Question: What is the value of this measurement?
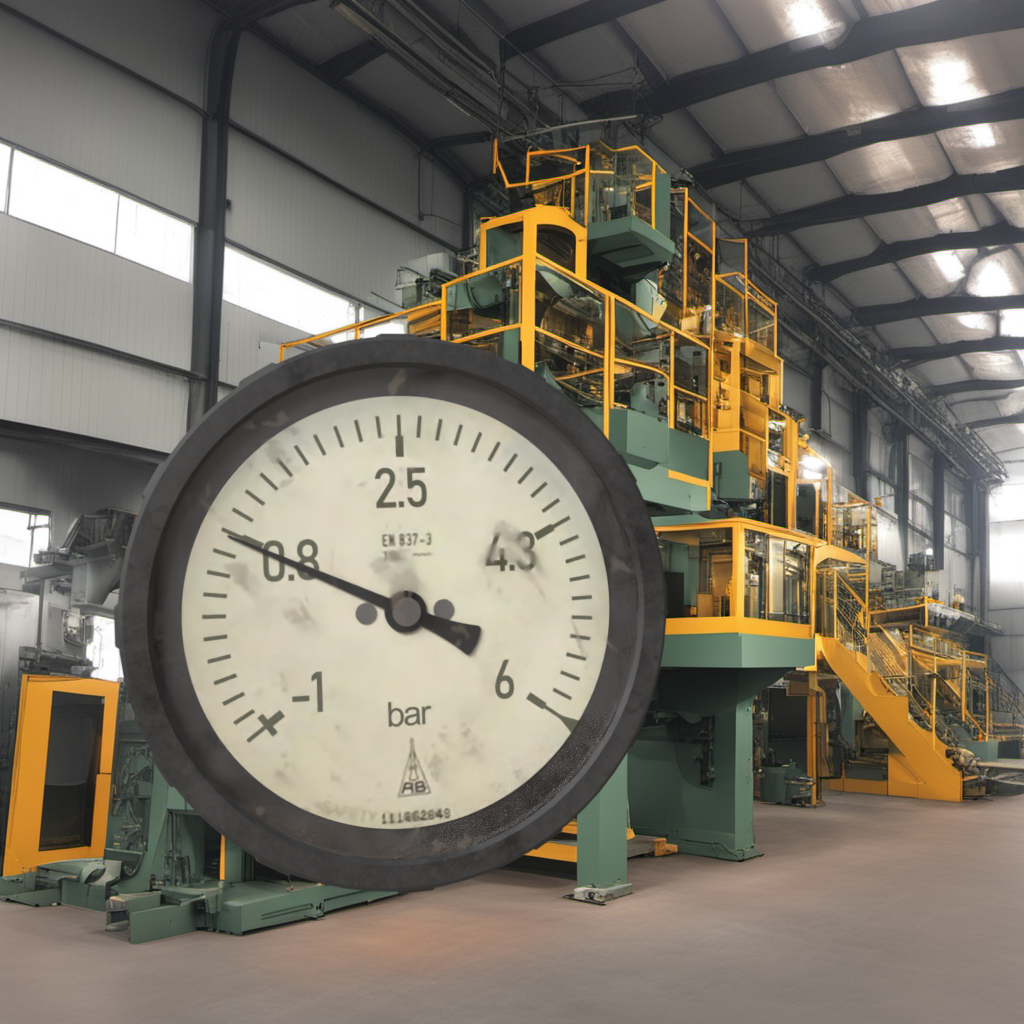
Answer: The result is 0.72
Question: What is the value range of this measurement?
Answer: The range is from -1 to 6
Question: What is the minimum and maximum value range of the measurement in the image?
Answer: The minimum value is -1 and the maximum value is 6